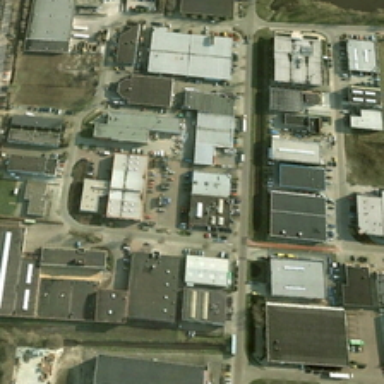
Many buildings are in an industrial area .